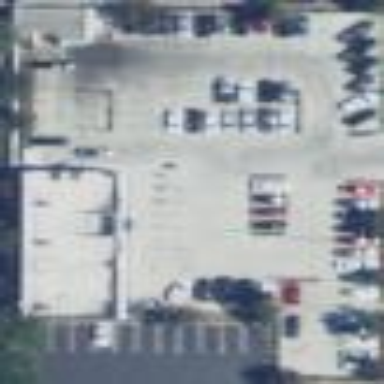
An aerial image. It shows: Car shop.